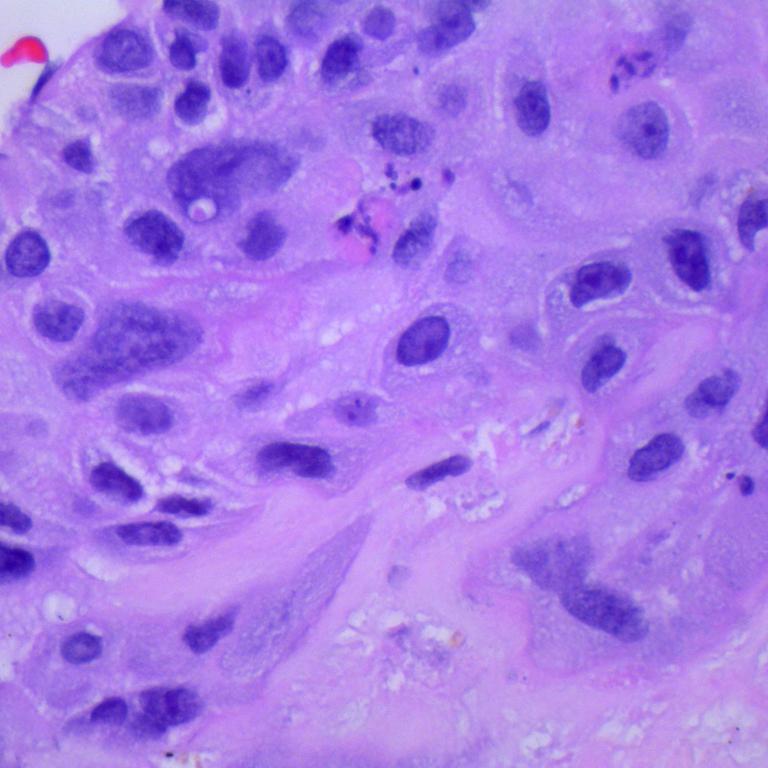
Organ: lung
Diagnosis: squamous carcinomas